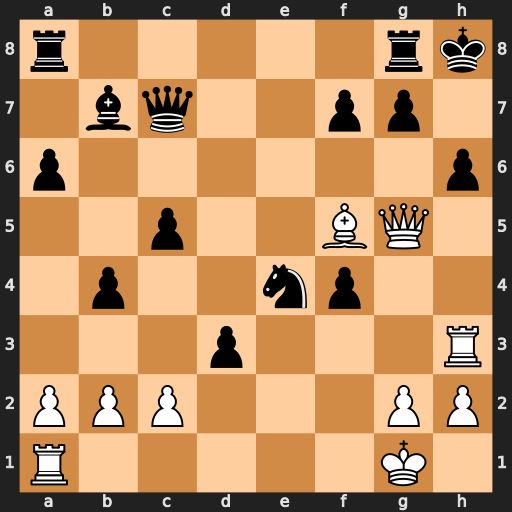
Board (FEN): r5rk/1bq2pp1/p6p/2p2BQ1/1p2np2/3p3R/PPP3PP/R5K1
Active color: w
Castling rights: -
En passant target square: -
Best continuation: Rxh6+ gxh6 Qxh6#